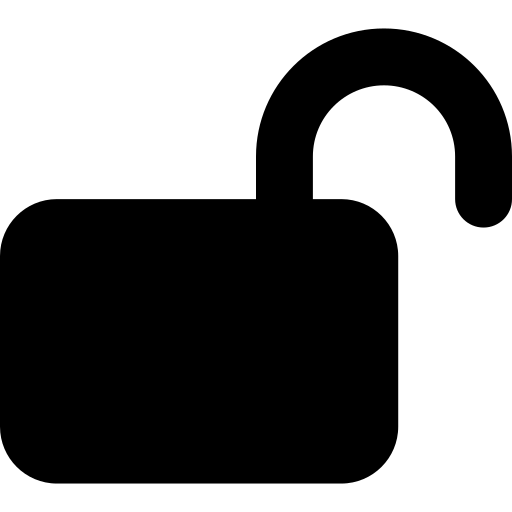
Tags: icon, FontAwesome, fa-icon, solid, lock, open